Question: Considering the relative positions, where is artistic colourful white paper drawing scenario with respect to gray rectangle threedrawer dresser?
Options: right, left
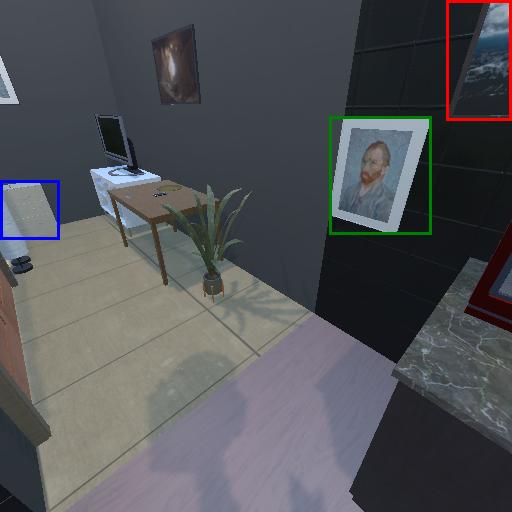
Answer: right